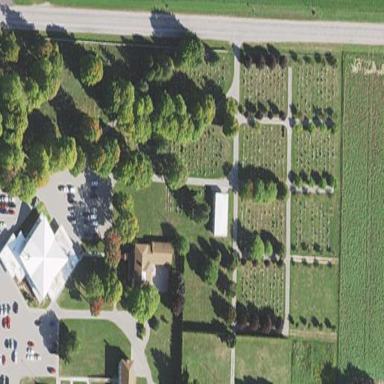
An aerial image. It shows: Cemetery.